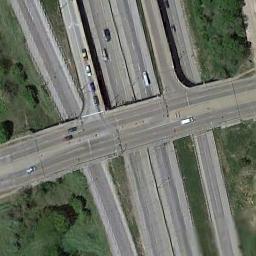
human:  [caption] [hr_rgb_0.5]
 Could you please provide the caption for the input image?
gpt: Several cars are on the road under the overpass .

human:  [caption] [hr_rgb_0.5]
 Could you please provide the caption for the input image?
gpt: The perimeter of the overpasses is completely covered by vegetation .

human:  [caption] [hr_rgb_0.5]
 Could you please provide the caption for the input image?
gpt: The overpass is next to the grass and some trees .

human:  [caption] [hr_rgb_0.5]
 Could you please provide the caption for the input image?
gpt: The cross-line overpass is over the roads on the green space .

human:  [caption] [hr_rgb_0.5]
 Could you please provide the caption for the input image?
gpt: There are some green trees and lawns beside the overpass .